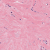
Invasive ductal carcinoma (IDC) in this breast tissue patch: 0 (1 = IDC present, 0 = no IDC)